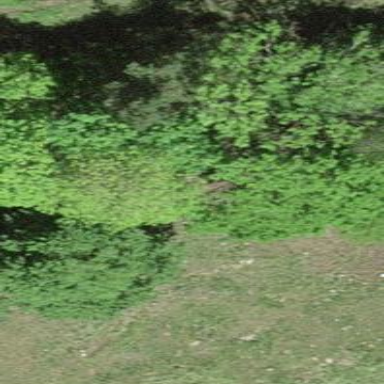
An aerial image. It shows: Forest area.